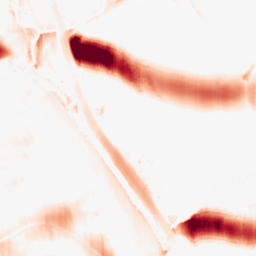
Category: morphological
Decomposition family: morphological_ellipse
Decomposition parameters: operation: opening
width: 50
height: 10
Upsampling method: linear_exact
Upsampling parameters: scale: 8
Upsampling scale: 8